Question: I had to play with the margins on this site to get it to work on an iphone. However, IE then go out of whack. Created a separate IE style sheet that I now is working (wasn't recognizing the white background color but now it is). But now matter what I do with margin, clear, float, padding, etc I just can't get the bottom right #content area to align properly under its buttons. Any ideas how to force IE to behave? thanks!
<URL>
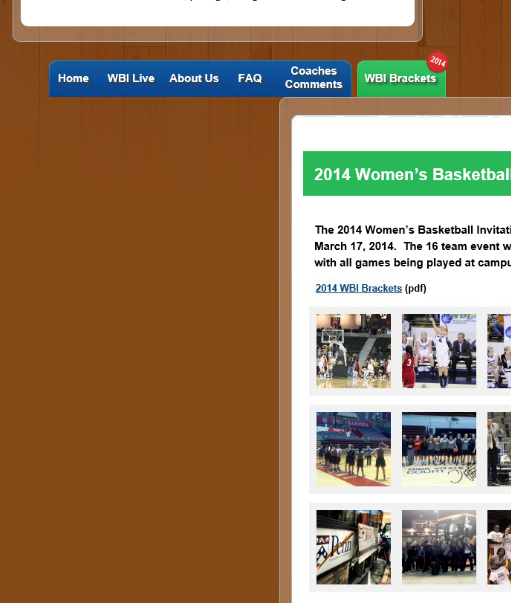
Answer: I guess you need to learn how to deal with floatting elements.
this : '#access {clear:both;}' you put things back together :)
here: <URL>